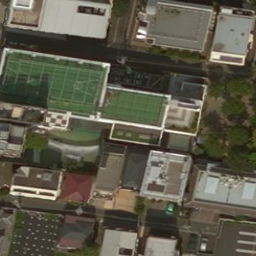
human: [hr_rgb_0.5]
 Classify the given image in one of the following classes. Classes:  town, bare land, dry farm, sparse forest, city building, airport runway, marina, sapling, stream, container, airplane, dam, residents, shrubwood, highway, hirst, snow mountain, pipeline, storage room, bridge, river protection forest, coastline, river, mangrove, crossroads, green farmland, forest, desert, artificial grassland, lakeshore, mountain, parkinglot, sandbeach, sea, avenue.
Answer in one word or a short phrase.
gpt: city building